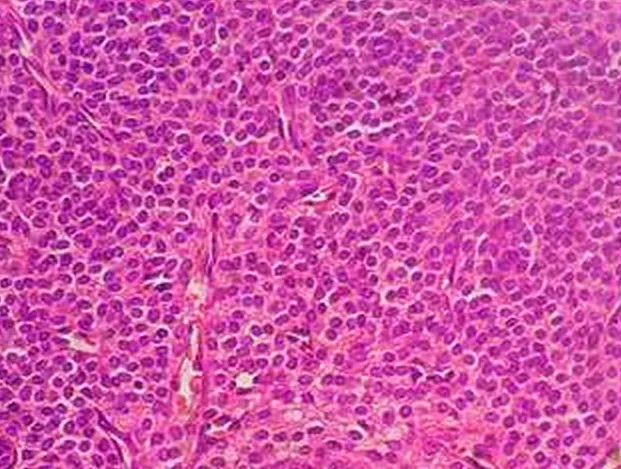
round and ovoid glomic cells (hematoxylin and eosin stain x 40).
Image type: pathology (h&e)